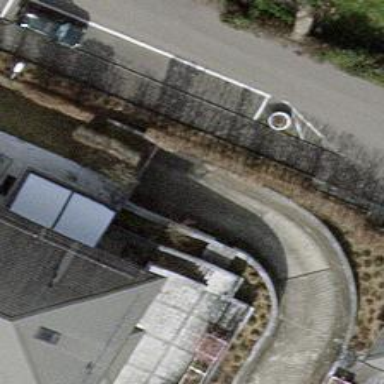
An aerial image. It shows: Driveway tunnel.